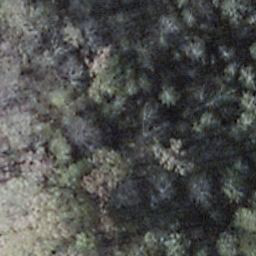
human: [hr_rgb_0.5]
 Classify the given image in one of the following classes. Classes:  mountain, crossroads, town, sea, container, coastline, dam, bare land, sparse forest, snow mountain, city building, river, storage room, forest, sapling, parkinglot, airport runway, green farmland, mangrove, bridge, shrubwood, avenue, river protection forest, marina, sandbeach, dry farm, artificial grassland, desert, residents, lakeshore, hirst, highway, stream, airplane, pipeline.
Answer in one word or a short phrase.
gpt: shrubwood